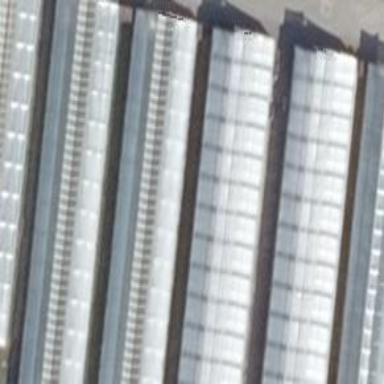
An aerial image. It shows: Greenhouse.